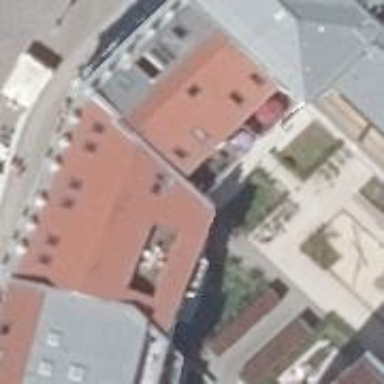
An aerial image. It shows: Apartment building with gabled roof made of roof tiles. The roof's orientation is along the building.